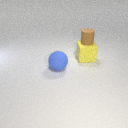
large yellow rubber cube below small brown rubber cylinder